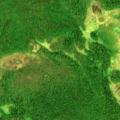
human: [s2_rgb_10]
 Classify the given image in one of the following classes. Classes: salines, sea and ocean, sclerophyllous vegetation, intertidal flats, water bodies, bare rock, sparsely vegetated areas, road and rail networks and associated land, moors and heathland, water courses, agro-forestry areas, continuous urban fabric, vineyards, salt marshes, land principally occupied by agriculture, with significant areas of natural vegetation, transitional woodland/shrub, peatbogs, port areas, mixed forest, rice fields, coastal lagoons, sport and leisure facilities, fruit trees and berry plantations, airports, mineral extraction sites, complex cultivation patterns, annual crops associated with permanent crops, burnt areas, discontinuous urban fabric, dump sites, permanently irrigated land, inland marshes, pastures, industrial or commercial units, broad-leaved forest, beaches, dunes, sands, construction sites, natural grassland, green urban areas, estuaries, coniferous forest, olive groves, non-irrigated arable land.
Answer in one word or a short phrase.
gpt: coniferous forest, peatbogs